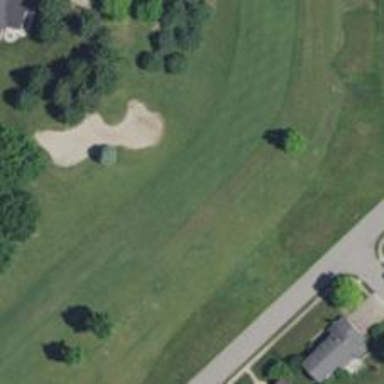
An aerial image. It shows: Golf hole.